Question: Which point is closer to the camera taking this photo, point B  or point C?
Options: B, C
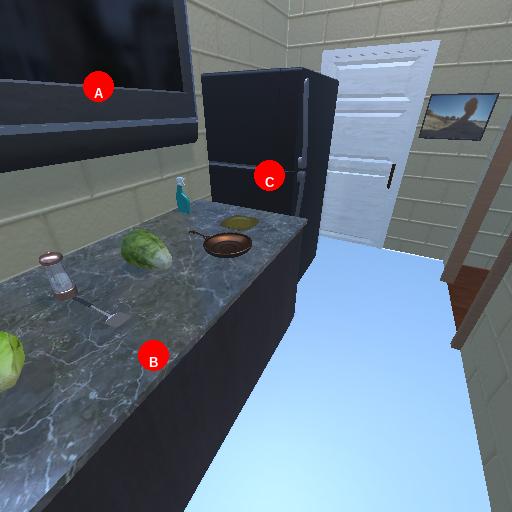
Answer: B